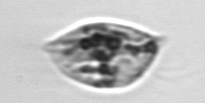
Label: Amoeba